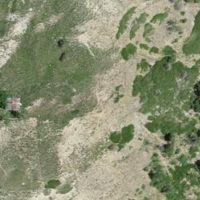
EUNIS habitat code: 32
Species observed at this site:
Capra ibex